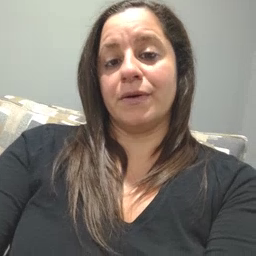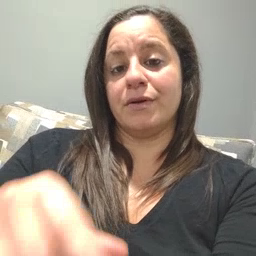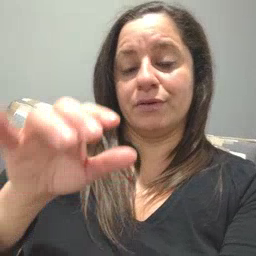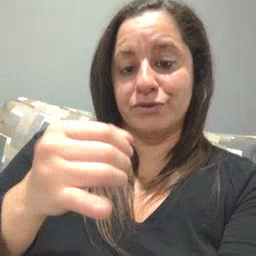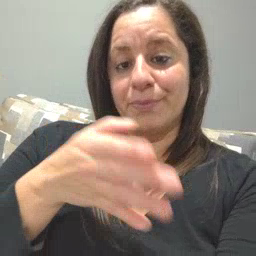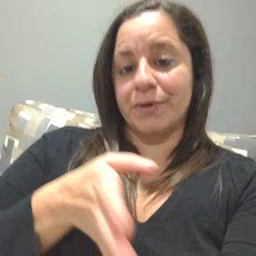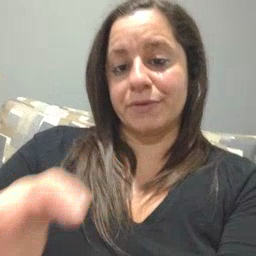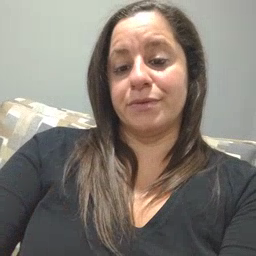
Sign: jeans